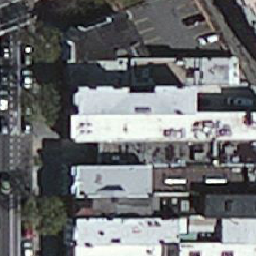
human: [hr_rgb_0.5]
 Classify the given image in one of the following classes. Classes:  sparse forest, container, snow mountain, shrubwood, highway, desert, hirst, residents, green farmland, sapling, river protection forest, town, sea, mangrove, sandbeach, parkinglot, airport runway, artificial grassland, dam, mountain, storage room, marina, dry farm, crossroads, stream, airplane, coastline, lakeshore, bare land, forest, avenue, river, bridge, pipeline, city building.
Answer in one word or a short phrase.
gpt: city building